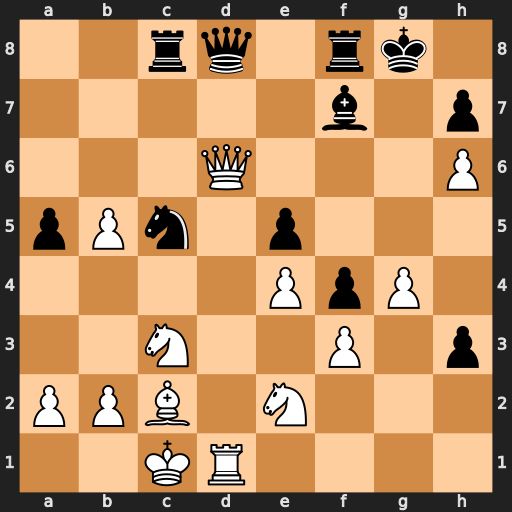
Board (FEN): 2rq1rk1/5b1p/3Q3P/pPn1p3/4PpP1/2N2P1p/PPB1N3/2KR4
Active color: w
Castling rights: -
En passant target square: -
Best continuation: Qxe5 Qxd1+ Kxd1